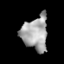
Tissue: lung
Cell type: Others
Senescence score: 0.1716
Nuclear area (px): 853
Mean DAPI intensity: 165.55